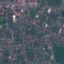
Land use / land cover class: Residential